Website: bh-photo
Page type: receipt
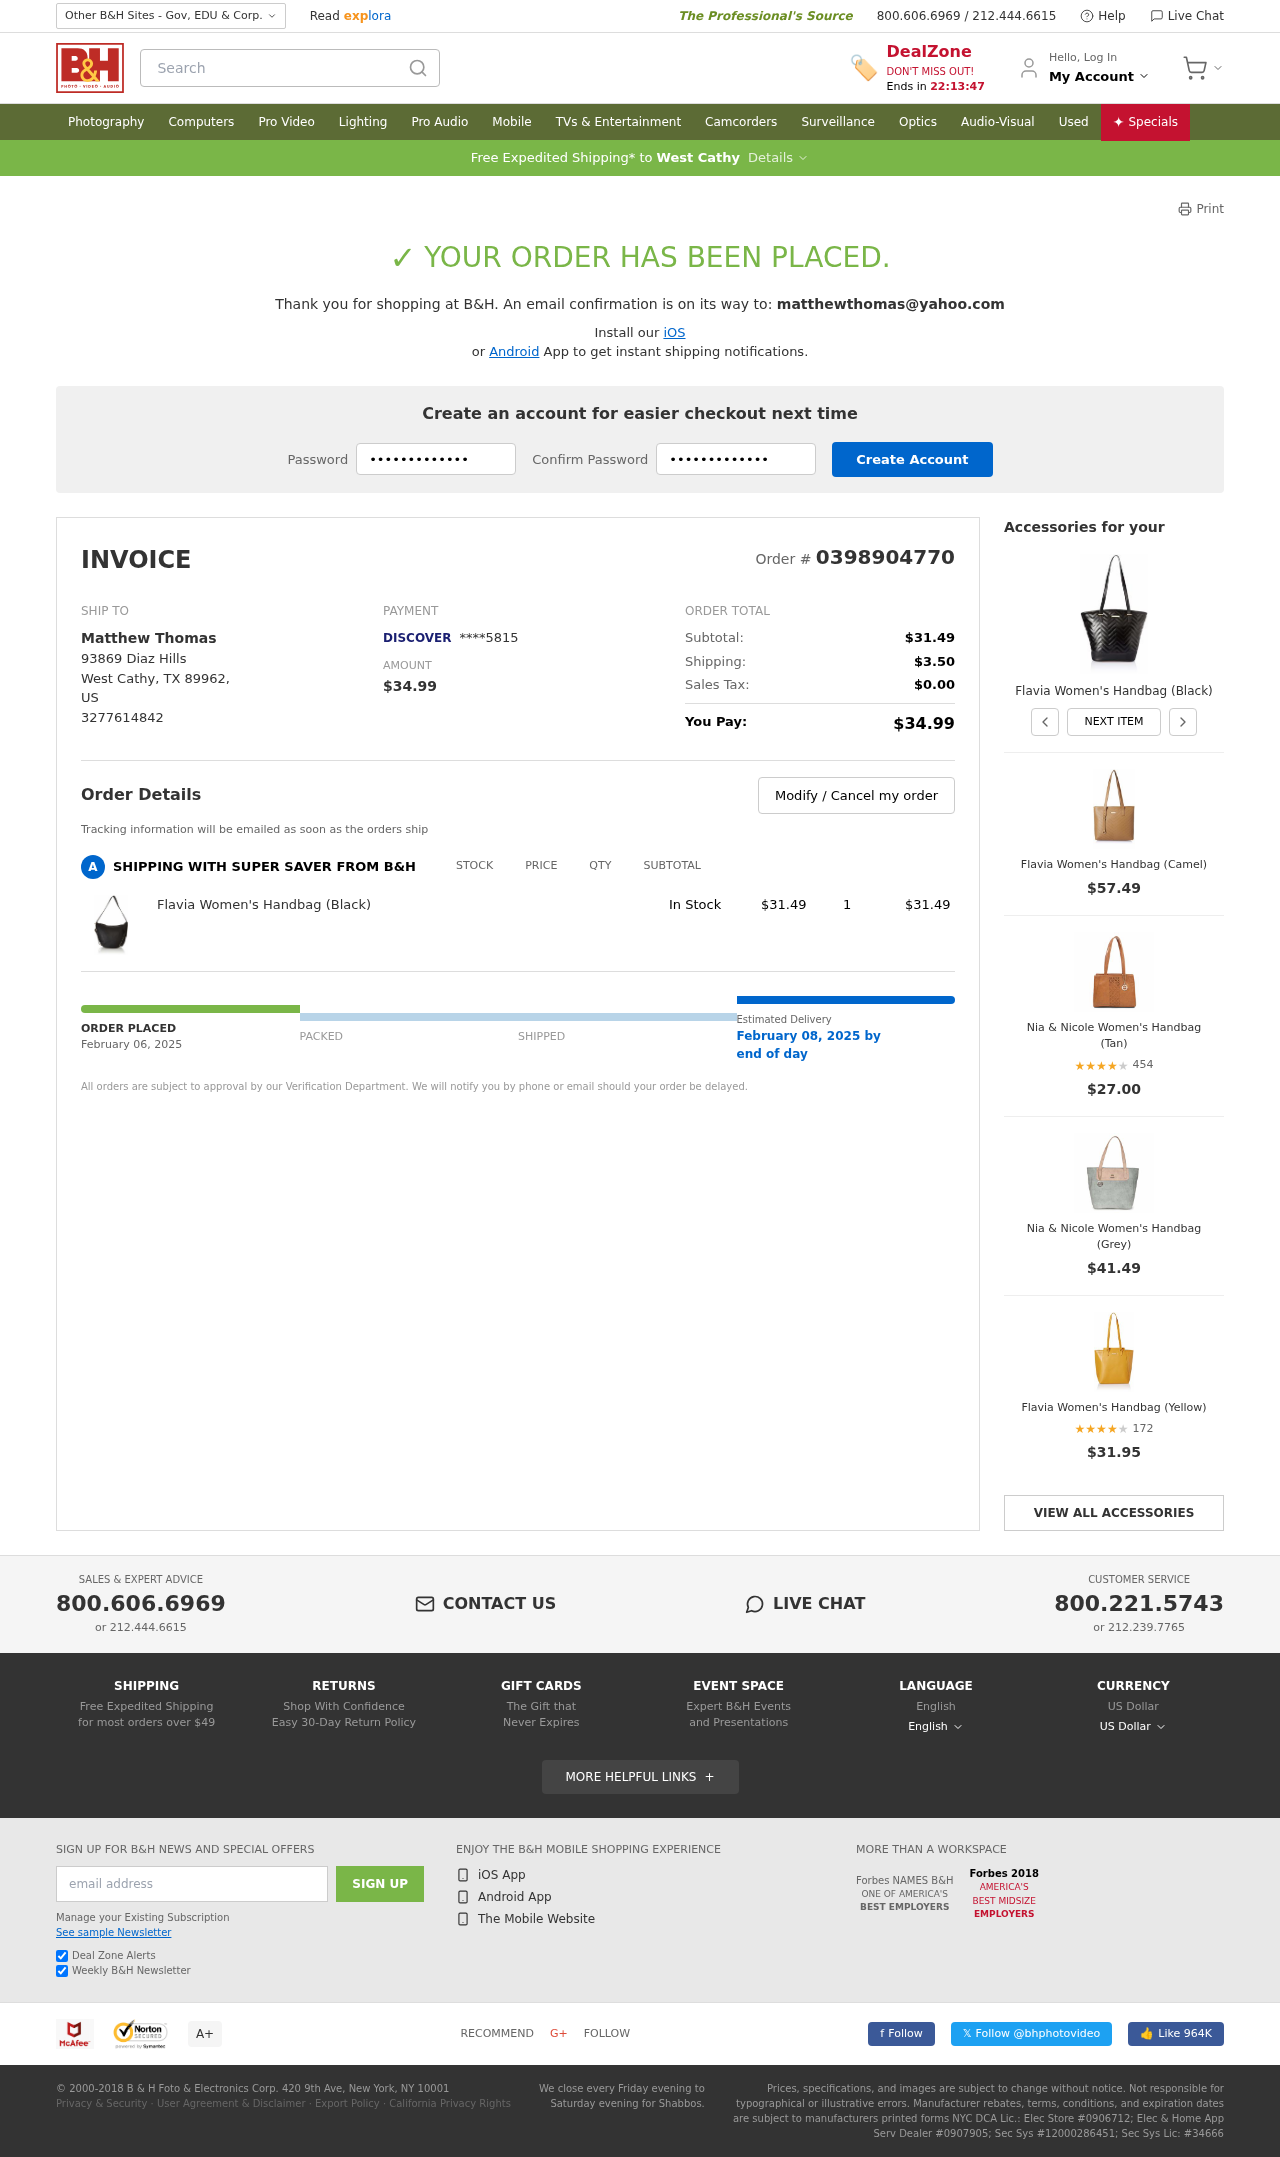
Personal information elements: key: PII_CARD_LAST4
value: ****5815
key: PII_CARD_TYPE
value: DISCOVER
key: PII_CITY
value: West Cathy
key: PII_COUNTRY_CODE
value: US
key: PII_EMAIL
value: matthewthomas@yahoo.com
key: PII_FULLNAME
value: Matthew Thomas
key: PII_PHONE
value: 3277614842
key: PII_POSTCODE
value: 89962
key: PII_STATE_ABBR
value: TX
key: PII_STREET
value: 93869 Diaz Hills
Product elements: key: PRODUCT1_NAME
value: Flavia Women's Handbag (Black)
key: PRODUCT1_PRICE
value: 31.49
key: PRODUCT1_QUANTITY
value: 1
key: PRODUCT2_NAME
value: Flavia Women's Handbag (Black)
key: PRODUCT3_NAME
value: Flavia Women's Handbag (Camel)
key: PRODUCT3_PRICE
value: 57.49
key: PRODUCT4_NAME
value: Nia & Nicole Women's Handbag (Tan)
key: PRODUCT4_NUM_RATINGS
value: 454
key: PRODUCT4_PRICE
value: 27
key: PRODUCT4_RATING
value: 3.8
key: PRODUCT5_NAME
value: Nia & Nicole Women's Handbag (Grey)
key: PRODUCT5_PRICE
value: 41.49
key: PRODUCT6_NAME
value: Flavia Women's Handbag (Yellow)
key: PRODUCT6_NUM_RATINGS
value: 172
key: PRODUCT6_PRICE
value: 31.95
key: PRODUCT6_RATING
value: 3.9
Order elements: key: ORDER_ID
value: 0398904770
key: ORDER_TOTAL
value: $34.99
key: ORDER_SUBTOTAL
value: $31.49
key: ORDER_SHIPPING_COST
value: $3.50
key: ORDER_TAX
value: $0.00
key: ORDER_DATE
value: February 06, 2025
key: ORDER_DELIVERY_DATE
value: February 08, 2025 by
Search elements: key: HEADER_SEARCH
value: Search